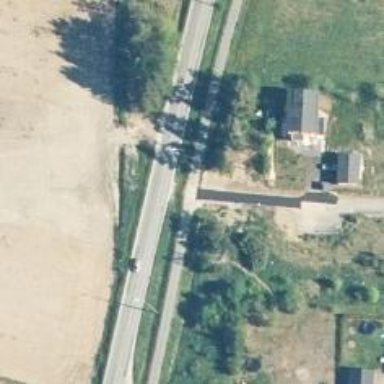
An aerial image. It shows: Cycleway with asphalt surface designated for bicycles.